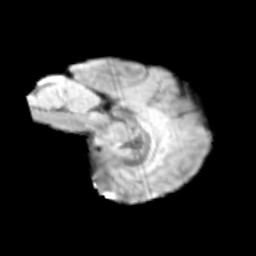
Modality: T2w
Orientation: sagittal
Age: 12
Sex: male
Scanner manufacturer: siemens
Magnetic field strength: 3 T
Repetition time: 3.8 s
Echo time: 0.07 s